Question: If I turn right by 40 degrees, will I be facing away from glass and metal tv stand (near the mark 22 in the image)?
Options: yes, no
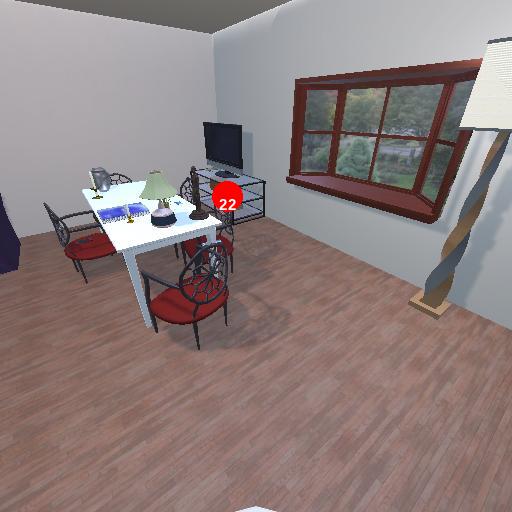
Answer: yes